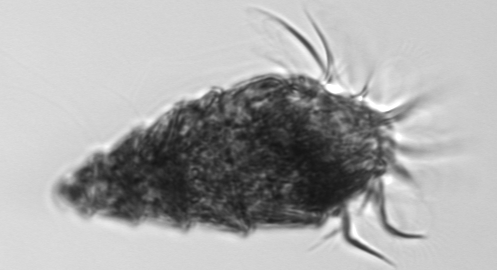
Label: Laboea_strobila